The plot shows how the frequency content of a bearing vibration signal evolves over time (STFT spectrogram). Classify the bearing condition as one of: normal, inner_race, outer_race, ball.
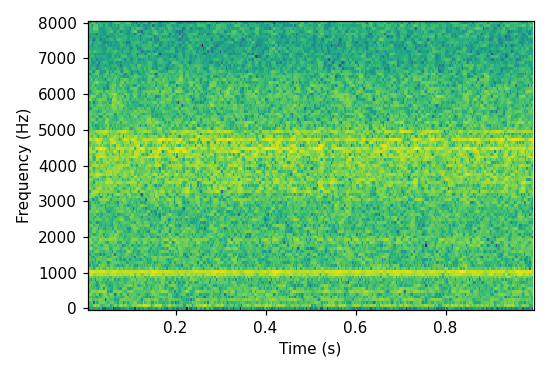
Answer: outer_race